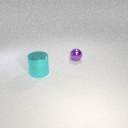
small purple metal sphere to the right of large cyan metal cylinder